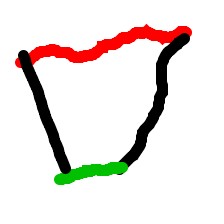
Shape: trapezoid